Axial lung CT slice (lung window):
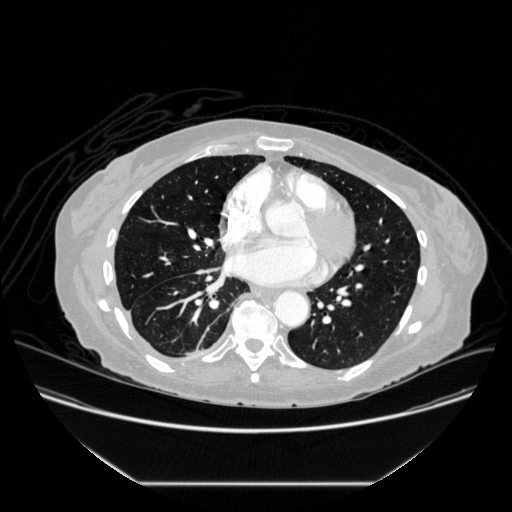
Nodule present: no